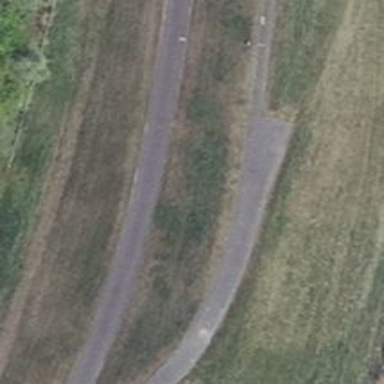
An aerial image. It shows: Asphalt track with grade 1 track type. There is dyke embankment alongside the road.